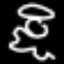
Label: angel